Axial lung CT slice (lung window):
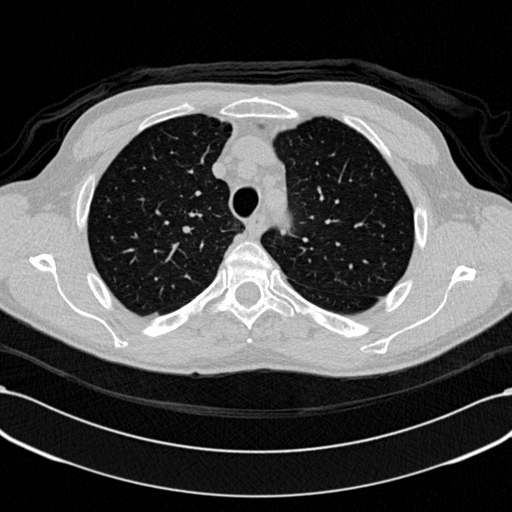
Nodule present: no